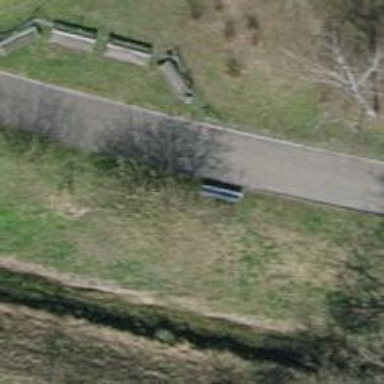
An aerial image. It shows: Bench for seating.